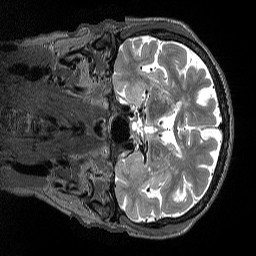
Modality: T2w
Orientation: coronal
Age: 63
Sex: female
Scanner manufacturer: siemens
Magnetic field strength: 3 T
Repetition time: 3.2 s
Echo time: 0.564 s